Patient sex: M
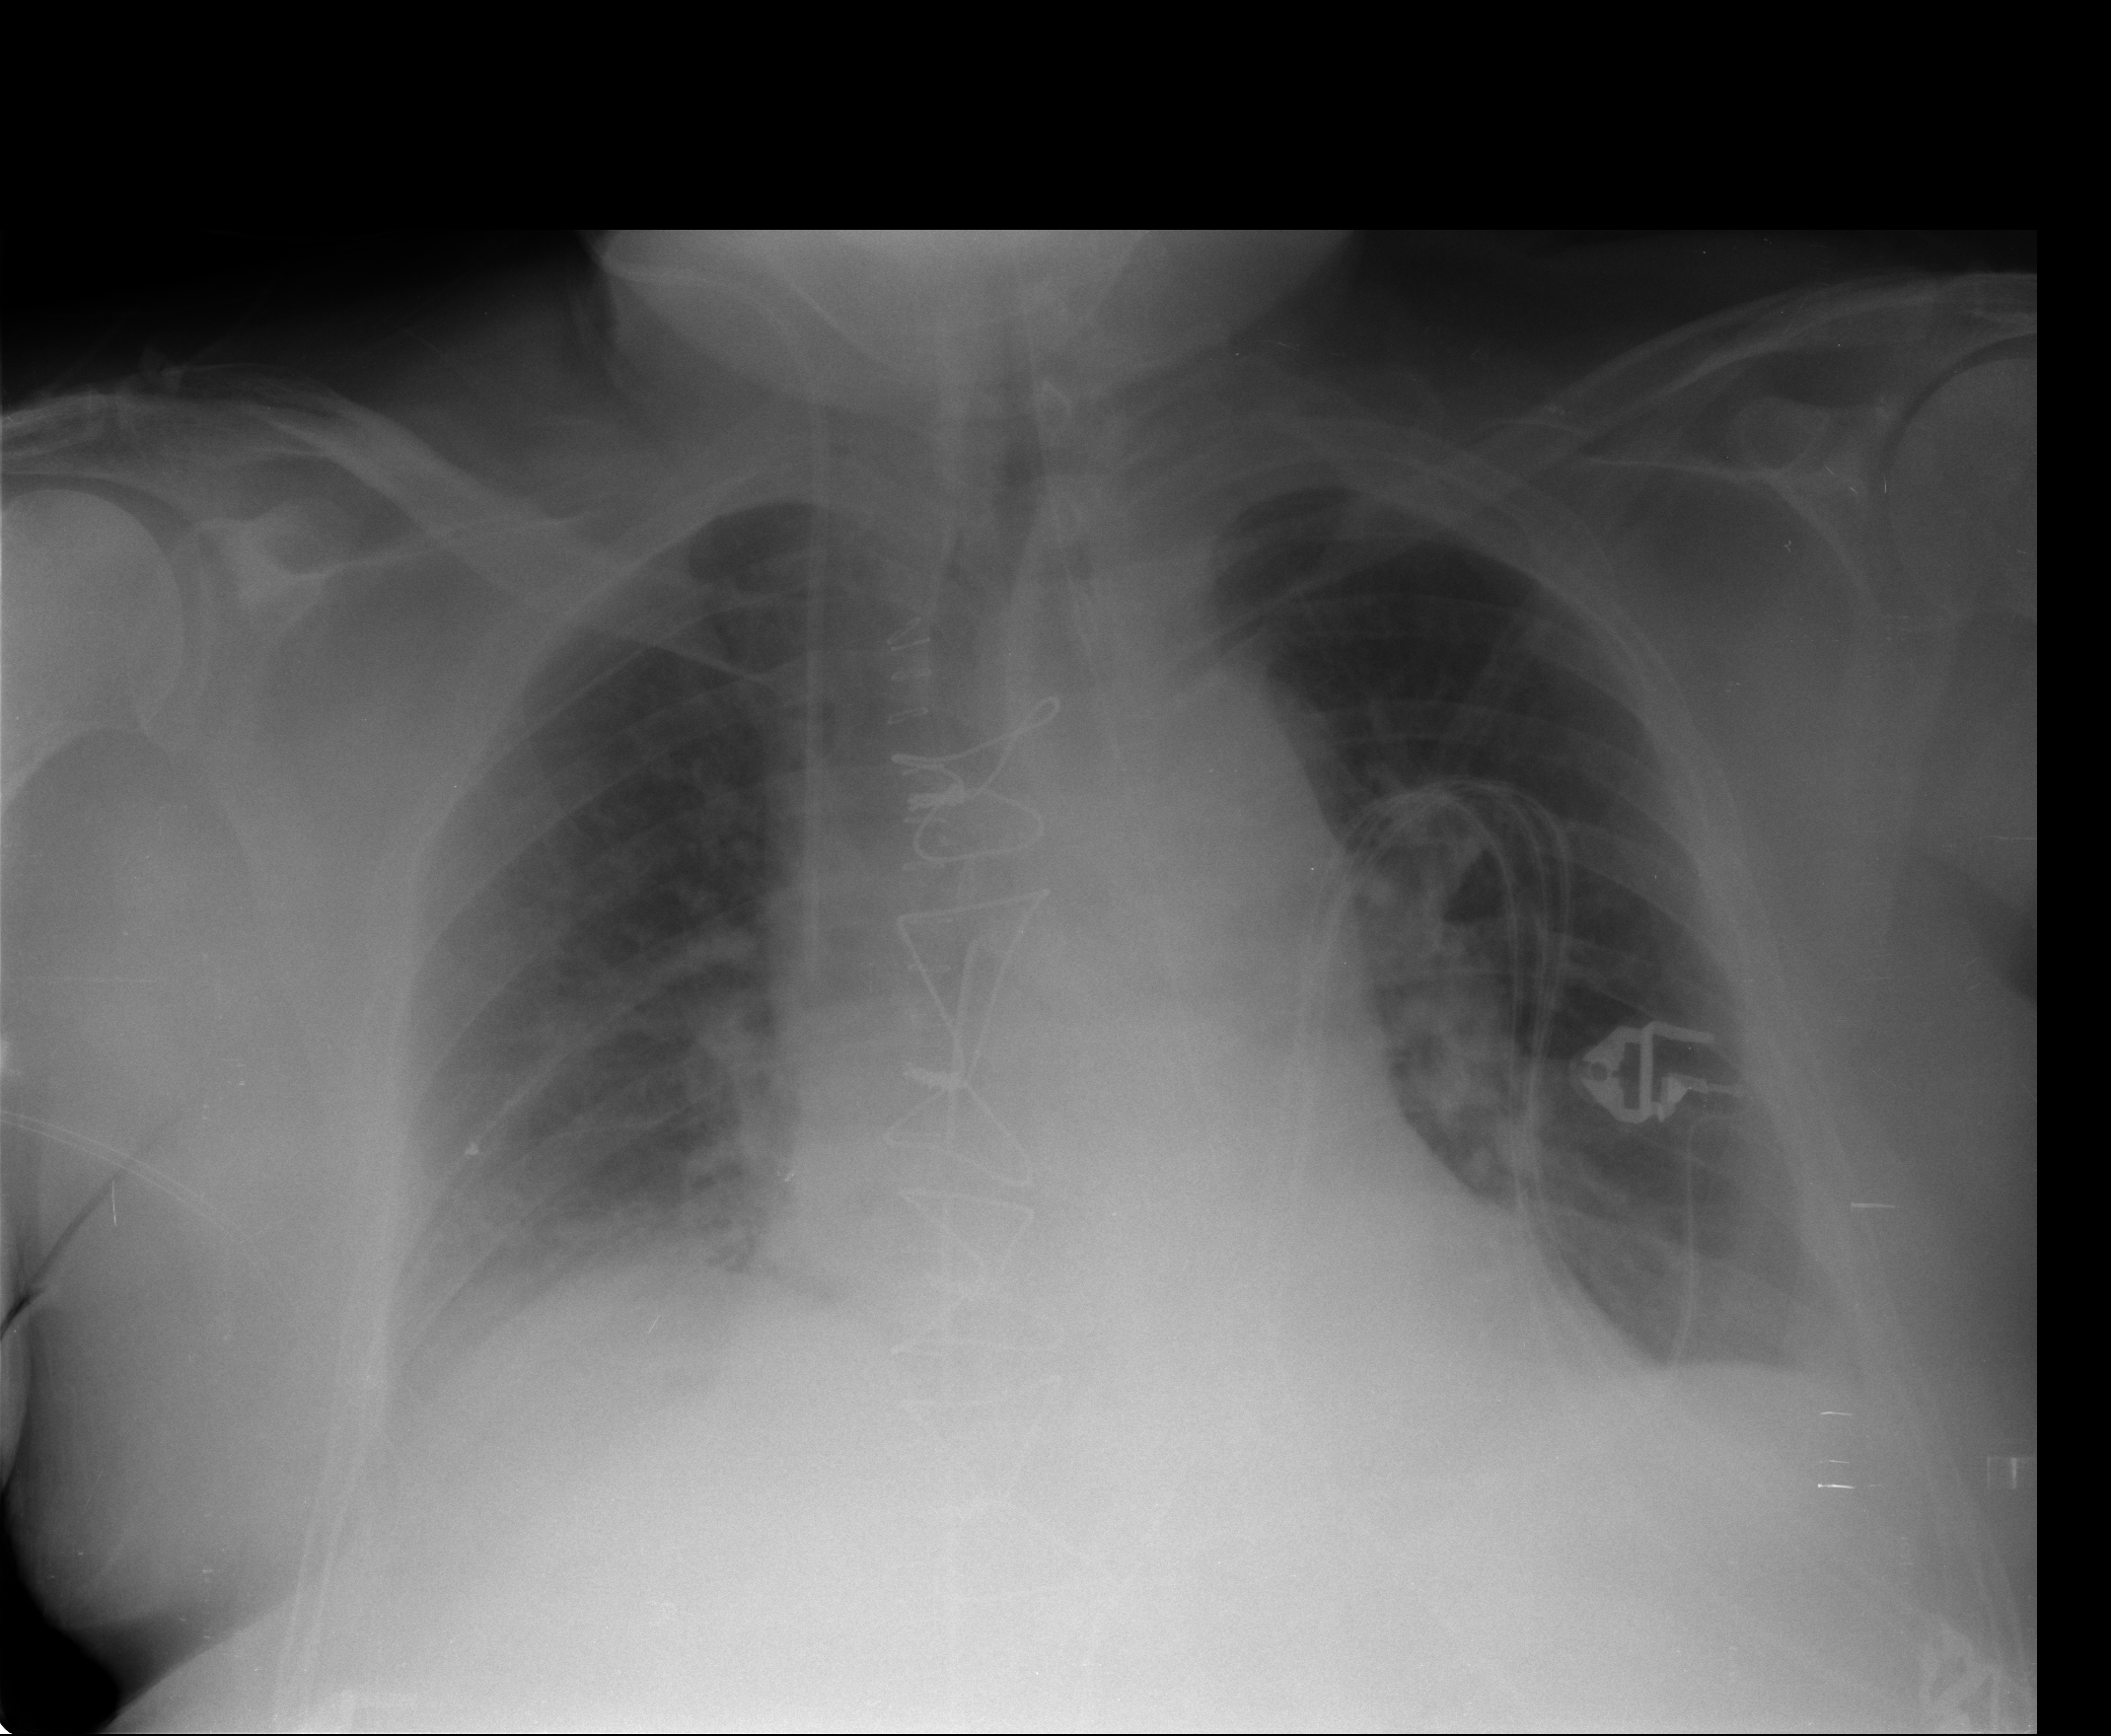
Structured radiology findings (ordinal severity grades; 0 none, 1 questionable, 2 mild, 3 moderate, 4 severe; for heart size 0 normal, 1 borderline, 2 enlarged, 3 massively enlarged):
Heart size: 0
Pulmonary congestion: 2
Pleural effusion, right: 2
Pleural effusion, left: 2
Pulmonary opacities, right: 0
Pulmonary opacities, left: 1
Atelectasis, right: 2
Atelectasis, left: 2